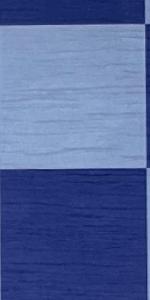
Label: Empty